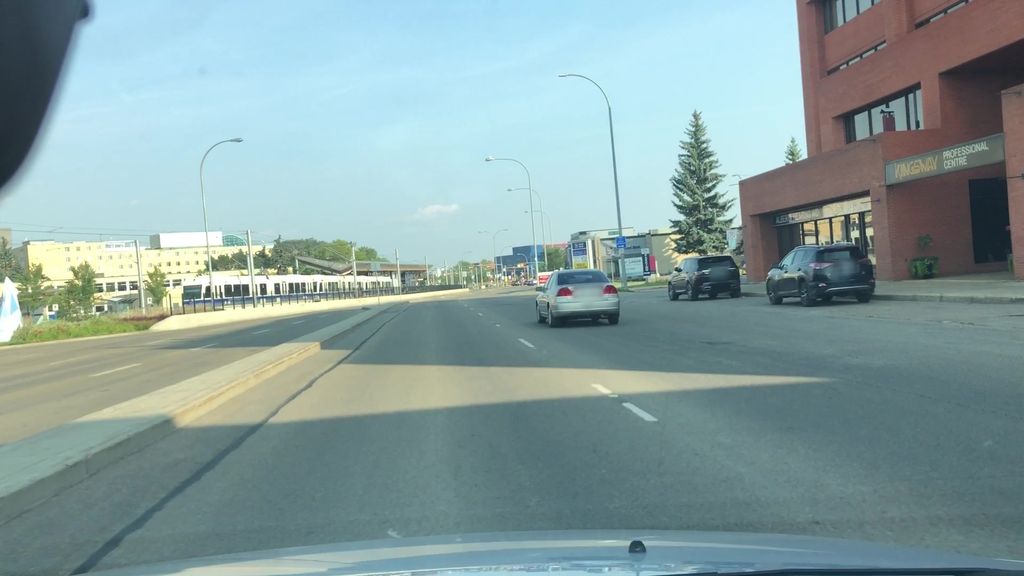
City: edmonton